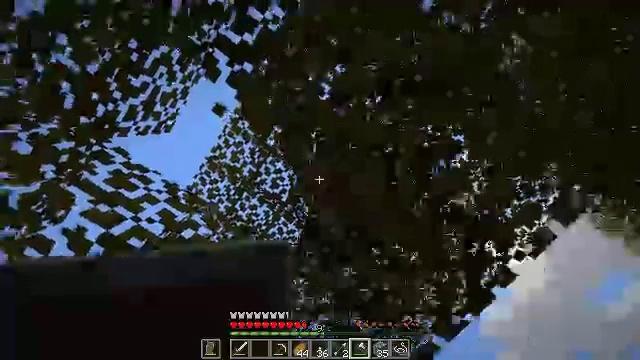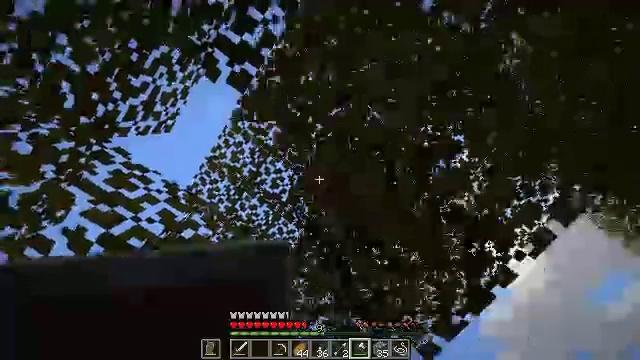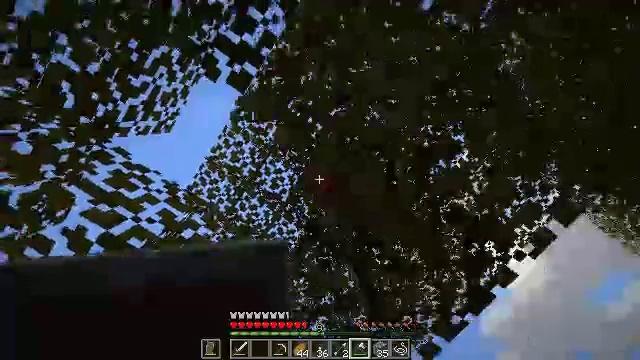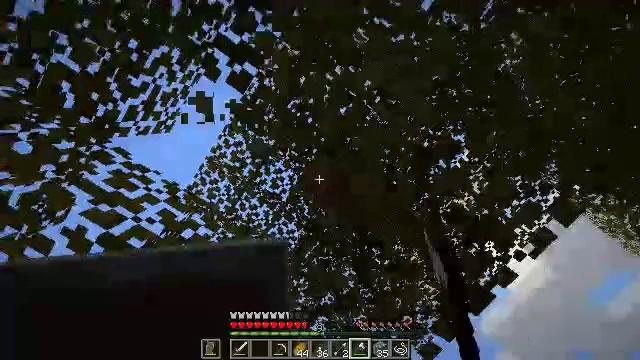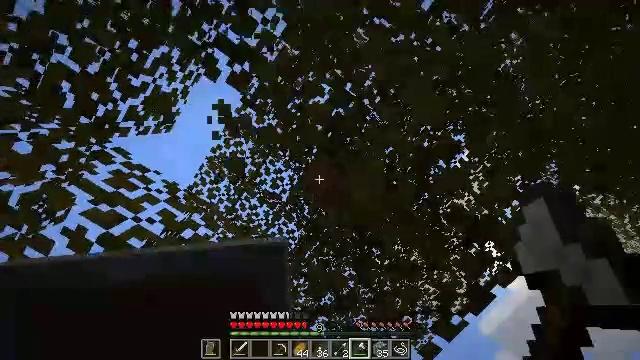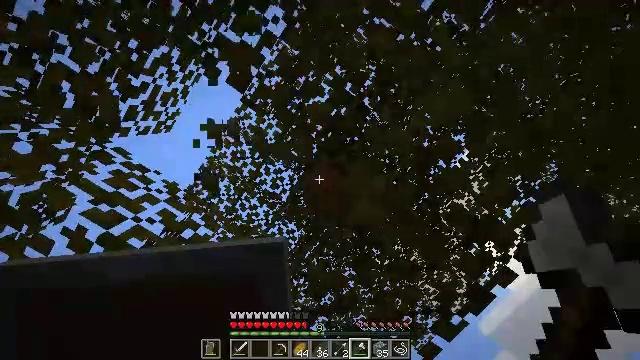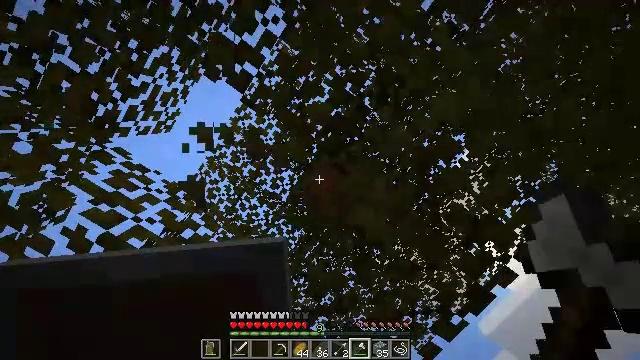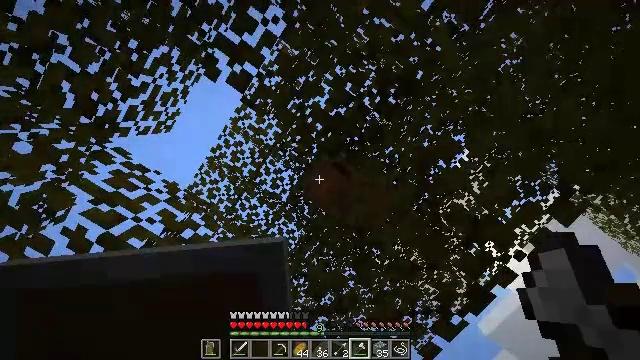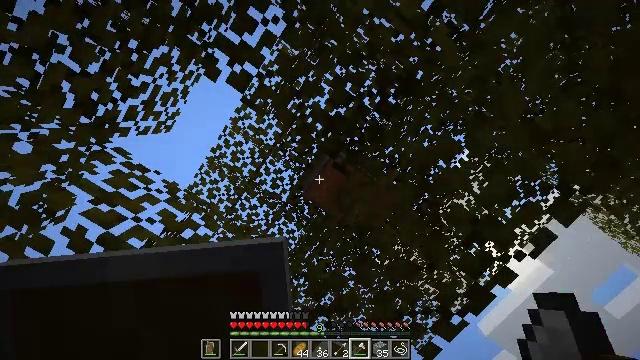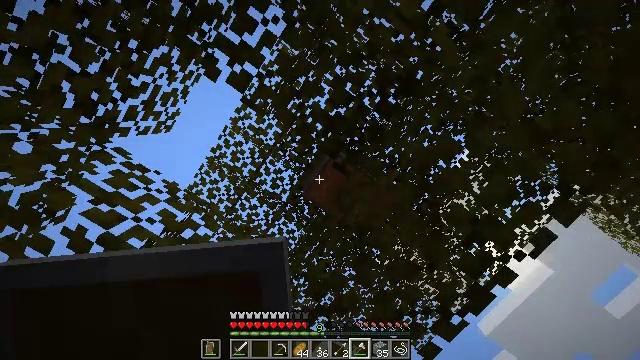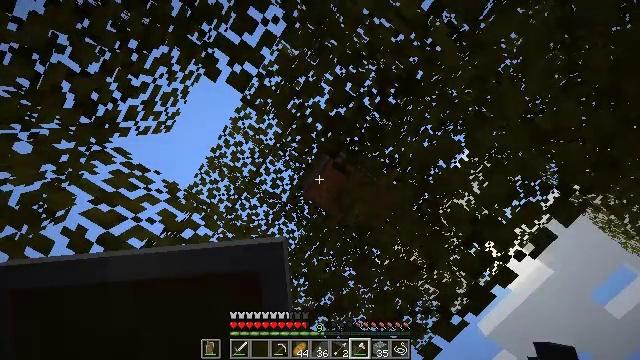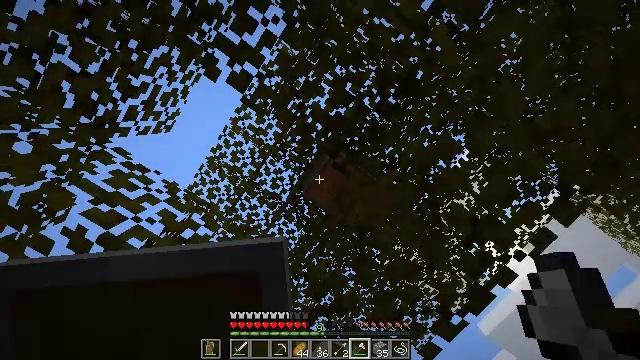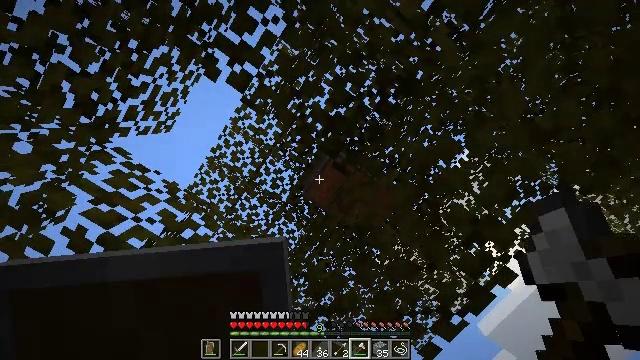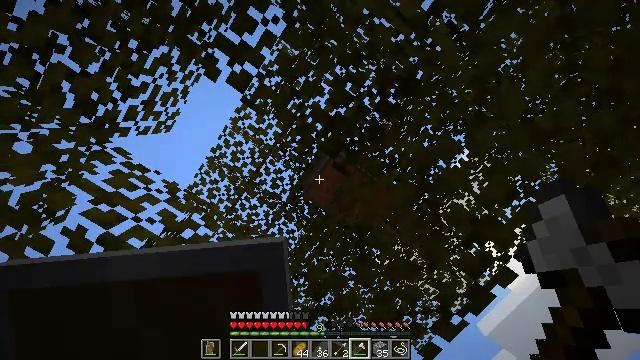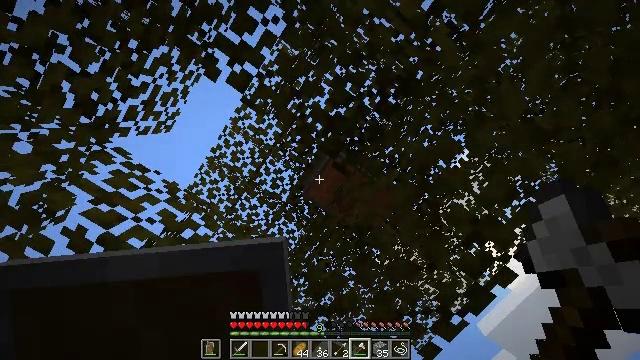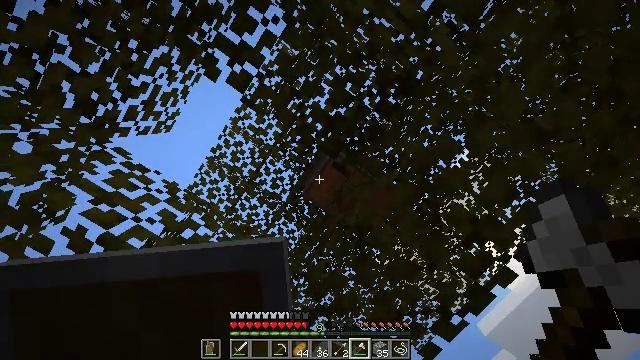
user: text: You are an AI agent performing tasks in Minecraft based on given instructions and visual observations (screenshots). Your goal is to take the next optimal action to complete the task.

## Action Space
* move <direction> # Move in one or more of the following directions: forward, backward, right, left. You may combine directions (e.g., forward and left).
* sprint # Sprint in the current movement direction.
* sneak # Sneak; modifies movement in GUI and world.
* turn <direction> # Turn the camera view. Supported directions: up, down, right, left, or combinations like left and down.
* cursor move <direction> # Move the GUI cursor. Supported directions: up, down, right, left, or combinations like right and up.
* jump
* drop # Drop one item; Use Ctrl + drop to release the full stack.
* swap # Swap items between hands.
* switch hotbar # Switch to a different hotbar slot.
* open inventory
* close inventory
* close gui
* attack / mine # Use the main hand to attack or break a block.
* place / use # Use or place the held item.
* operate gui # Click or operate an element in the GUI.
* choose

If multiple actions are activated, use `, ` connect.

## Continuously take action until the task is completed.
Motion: motion action
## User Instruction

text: Gather acacia leaves by breaking them.
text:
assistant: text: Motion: attack / mine
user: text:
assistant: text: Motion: attack / mine
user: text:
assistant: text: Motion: attack / mine
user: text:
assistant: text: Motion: attack / mine
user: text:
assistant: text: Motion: attack / mine
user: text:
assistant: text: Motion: attack / mine
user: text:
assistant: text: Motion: attack / mine
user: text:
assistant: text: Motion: attack / mine
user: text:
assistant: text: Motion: attack / mine
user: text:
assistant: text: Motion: attack / mine
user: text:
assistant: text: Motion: attack / mine
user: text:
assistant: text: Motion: attack / mine
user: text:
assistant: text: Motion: attack / mine
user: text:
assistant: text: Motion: attack / mine
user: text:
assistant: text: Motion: attack / mine
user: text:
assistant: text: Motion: attack / mine
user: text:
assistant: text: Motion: attack / mine
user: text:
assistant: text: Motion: attack / mine
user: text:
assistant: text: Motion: turn right, attack / mine
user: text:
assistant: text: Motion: turn right and up, attack / mine
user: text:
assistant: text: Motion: turn right and up, attack / mine
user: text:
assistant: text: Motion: attack / mine
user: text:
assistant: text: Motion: turn right, attack / mine
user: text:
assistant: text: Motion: attack / mine
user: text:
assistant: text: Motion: attack / mine
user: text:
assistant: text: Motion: attack / mine
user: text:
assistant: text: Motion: attack / mine
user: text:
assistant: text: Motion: attack / mine
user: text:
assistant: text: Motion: attack / mine
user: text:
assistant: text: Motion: attack / mine